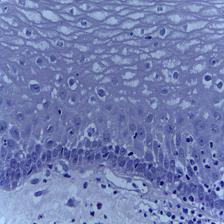
Diagnosis: Normal